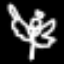
Label: angel